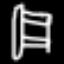
Label: chair